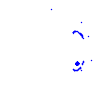
Particle: kaon